Field crop: maize
Growth stage: 1
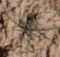
Species: lolium